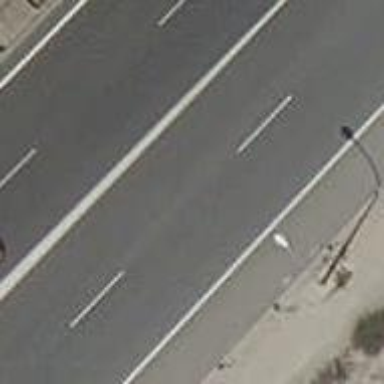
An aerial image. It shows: Motorway link.